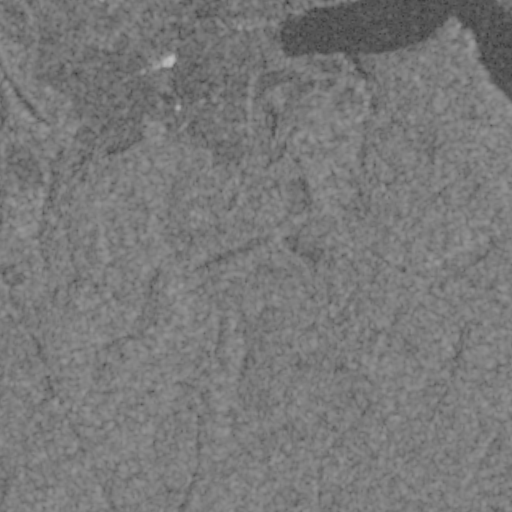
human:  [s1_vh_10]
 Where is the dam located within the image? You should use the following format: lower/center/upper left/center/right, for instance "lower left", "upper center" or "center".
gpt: The dam is located in the upper center of the image.
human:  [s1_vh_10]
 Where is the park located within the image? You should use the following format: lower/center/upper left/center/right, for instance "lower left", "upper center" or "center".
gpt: The park is located in the upper left of the image.
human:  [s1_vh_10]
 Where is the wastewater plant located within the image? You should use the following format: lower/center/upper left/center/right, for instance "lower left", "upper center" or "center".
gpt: The wastewater plant is located in the upper left of the image.
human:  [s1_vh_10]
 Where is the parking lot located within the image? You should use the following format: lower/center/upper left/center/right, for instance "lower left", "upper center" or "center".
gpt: There is no parking lot in the image.

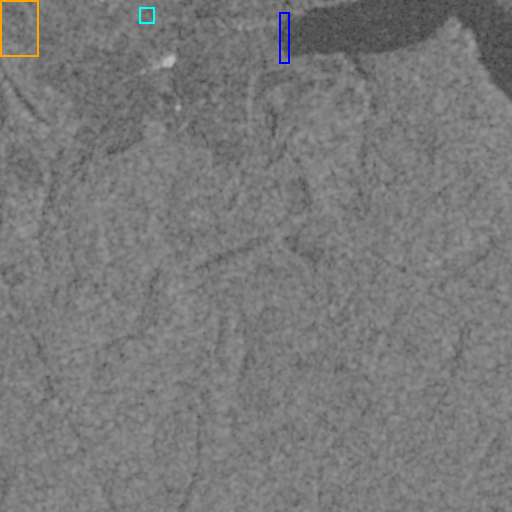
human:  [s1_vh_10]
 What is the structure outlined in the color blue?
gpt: The structure outlined in blue is a dam.
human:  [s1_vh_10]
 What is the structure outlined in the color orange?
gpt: The structure outlined in orange is a park.
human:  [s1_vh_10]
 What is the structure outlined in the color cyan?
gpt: The structure outlined in cyan is a wastewater plant.
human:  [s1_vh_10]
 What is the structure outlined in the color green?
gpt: There is no green outline.